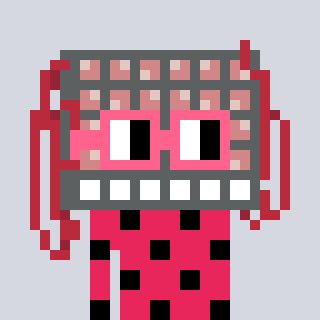
a pixel art character with square pink glasses, a turing-shaped head and a redpinkish-colored body on a cool background